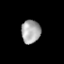
Tissue: skin
Cell type: Epithelial cells
Senescence score: 0.8101
Nuclear area (px): 436
Mean DAPI intensity: 169.716